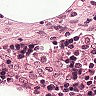
Metastatic tissue present: no